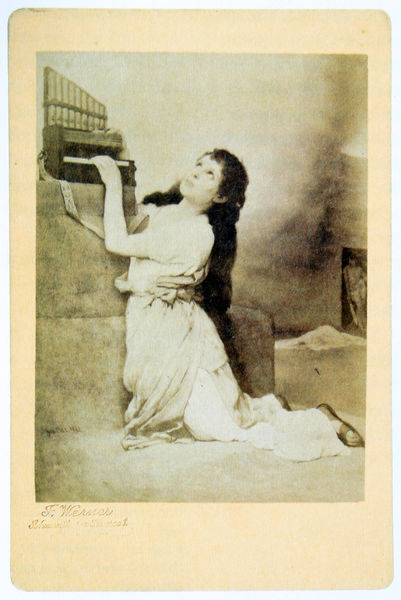
Titel: Hl. Cäcilie
Künstler: Gabriel von Max
Standort: München
Institution: Städtische Galerie im Lenbachhaus
Schlagwörter: felsen, himmel, mann, weiß, mädchen, sand, frau, grau, kleid, licht, raum, schwarz, tür, blick, tuch, wand, band, stein, steine, instrument, figur, haare, lange haare, musik, schrift, sepia, sturm, treppe, spielen, klavier, stufen, sandalen, podest, halle, foto, fotografie, schwarze haare, blind, lithografie, lockig, knien, tasten, sandale, orgel, toga, knieend, knieen, pfeifen, musikerin, hören, schwarzhaarig, lauschen, kniet, weißes kleid, junge, klarinette, blick nach oben, sockel, handorgel, arkodeon, pianola, harmonikum, caecilia